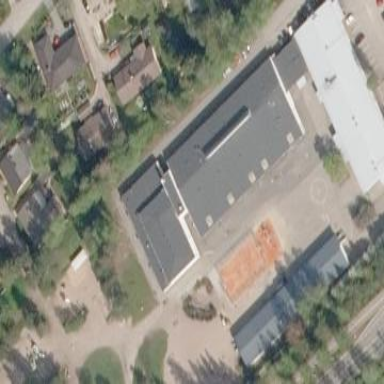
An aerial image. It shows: School.